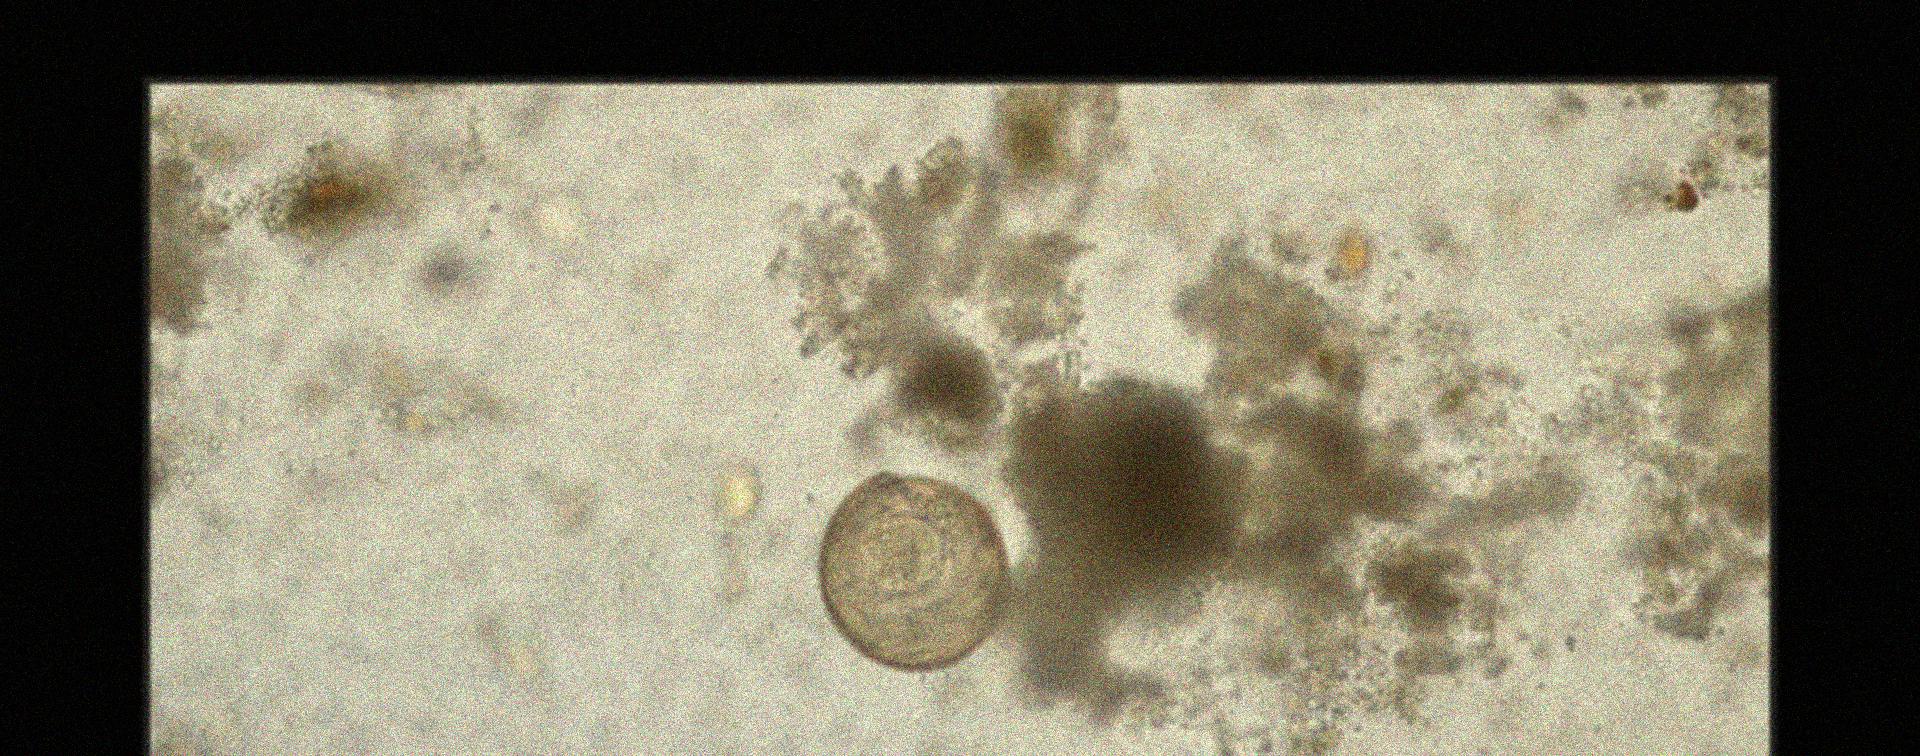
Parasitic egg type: Hymenolepis diminuta